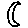
Label: moon